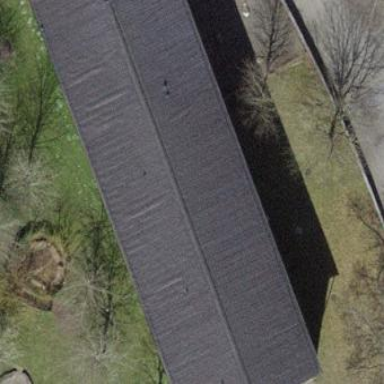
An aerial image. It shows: School building.